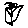
Label: flower